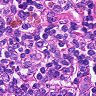
Metastatic tissue present: no